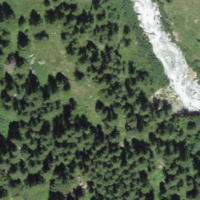
EUNIS habitat code: 44
Species observed at this site:
Erebia euryale